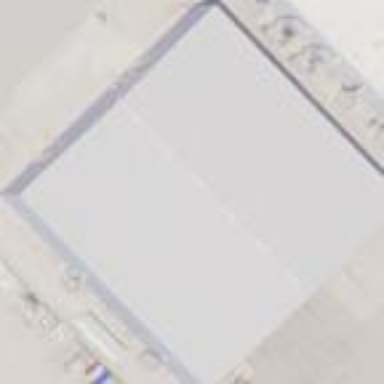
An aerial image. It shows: Industrial building.